Question: I have an odd alignment issue where an extra space is being added. Here is the code: <URL>
I'm using IE9 with both my project and jsFiddle. Here is a picture of the jsFiddle result and here is the result viewed not in jsFiddle (left = jsFiddle, right = IE). The code is identical:

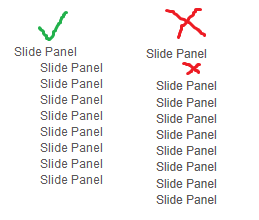
Answer: Add 'padding:0' to '#slider ul'